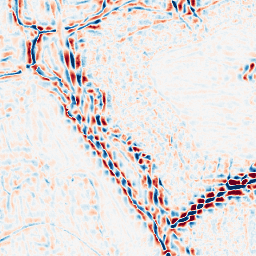
Category: wavelet
Decomposition family: wavelet_dwt
Decomposition parameters: wavelet: coif2
level: 3
Upsampling method: bilinear
Upsampling parameters: scale: 4
Upsampling scale: 4